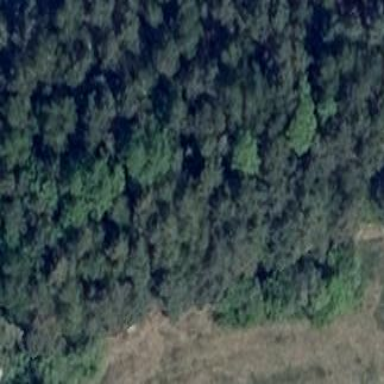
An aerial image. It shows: Evergreen needle-leaved forest.